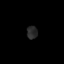
Tissue: lung
Cell type: T cells
Senescence score: 0.2252
Nuclear area (px): 135
Mean DAPI intensity: 41.007